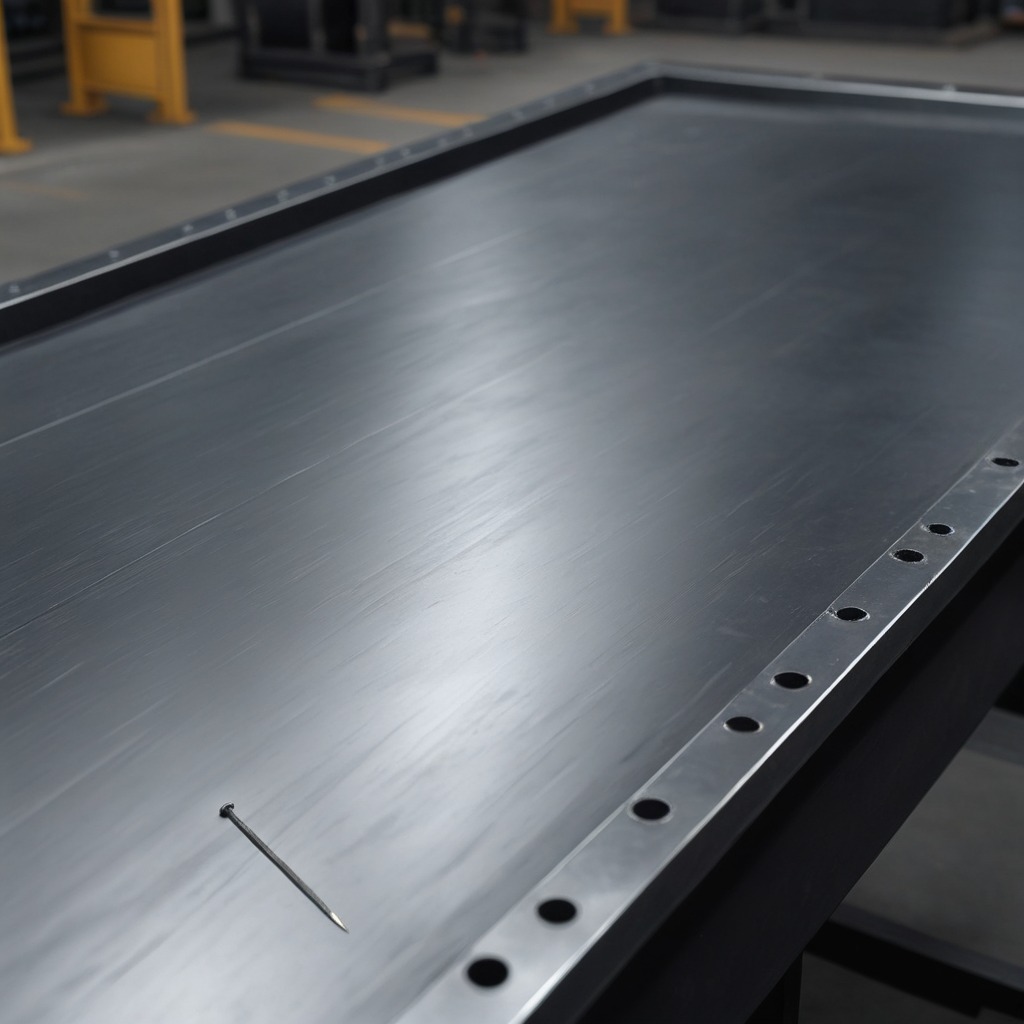
An iron nail is lying on a cold steel table in a mining workshop gritty textures.